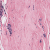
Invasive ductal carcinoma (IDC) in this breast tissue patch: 0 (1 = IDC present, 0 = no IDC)